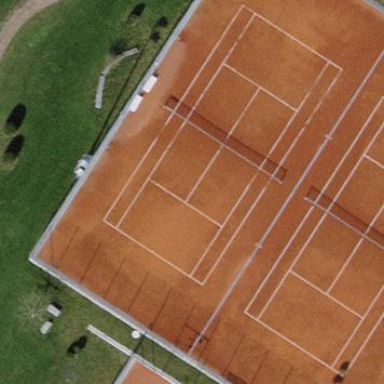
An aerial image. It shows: Tennis court in leisure pitch.